Field crop: maize
Growth stage: 1
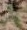
Species: atriplex